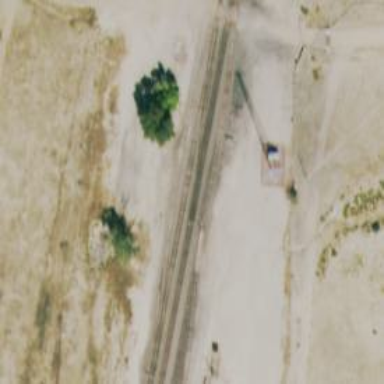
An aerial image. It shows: Railway crossover.